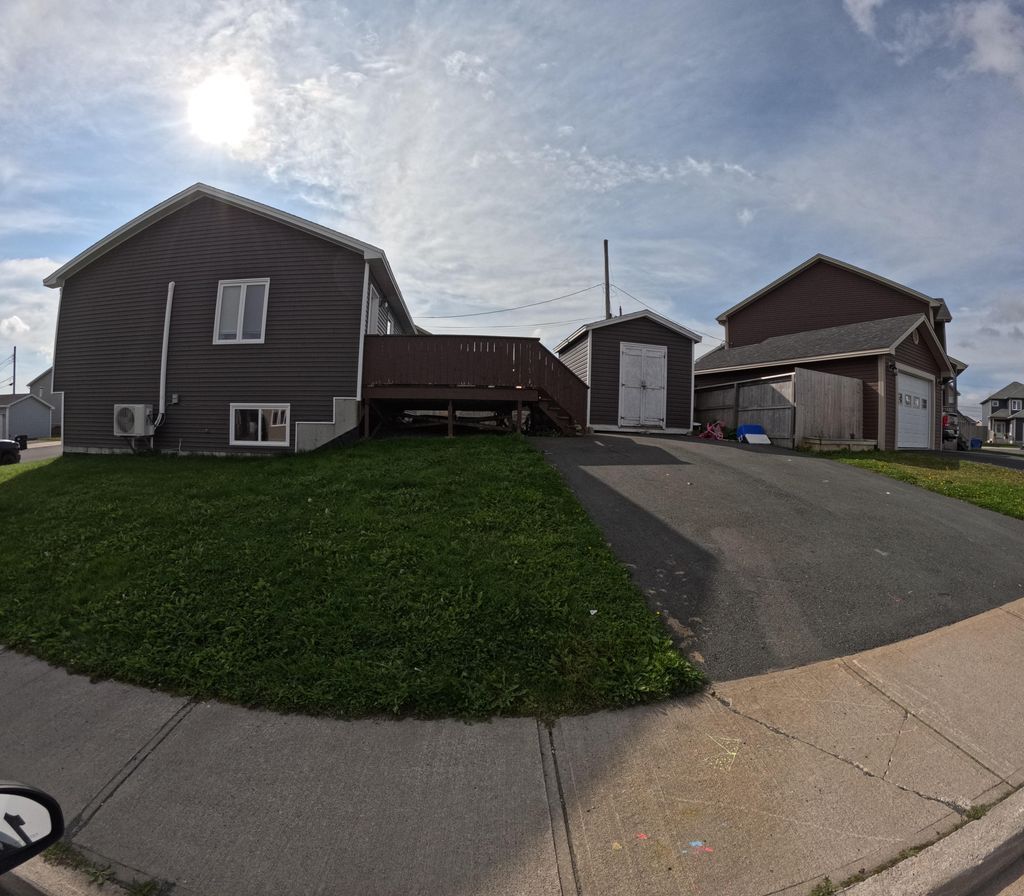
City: st_johns